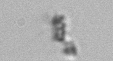
Label: detritus